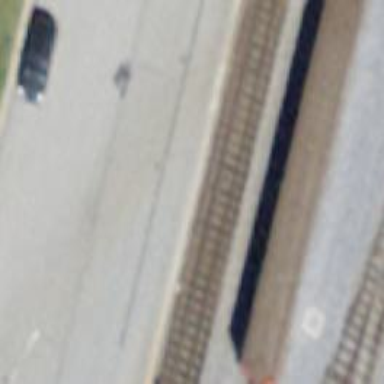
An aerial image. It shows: Car shuttle railway.